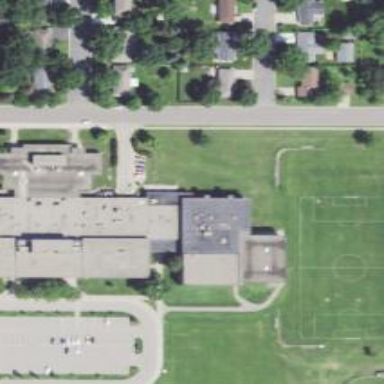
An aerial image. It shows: School building.